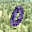
Label: 0